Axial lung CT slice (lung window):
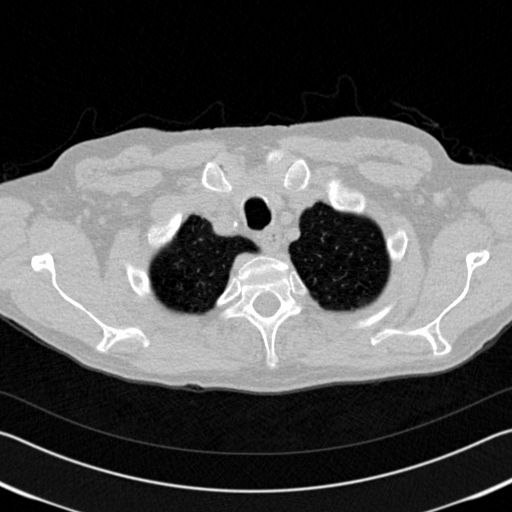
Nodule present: no